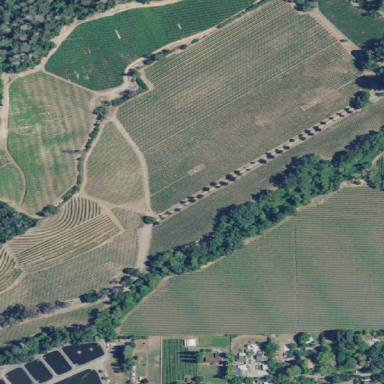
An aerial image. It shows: Vineyard growing grapes.